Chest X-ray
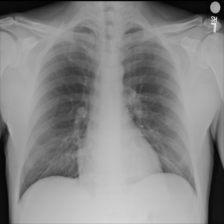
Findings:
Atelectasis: negative
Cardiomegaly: negative
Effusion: negative
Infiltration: negative
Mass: negative
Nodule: negative
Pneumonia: negative
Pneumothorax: negative
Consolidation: negative
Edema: negative
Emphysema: negative
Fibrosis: negative
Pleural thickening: negative
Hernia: negative